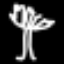
Label: palm tree